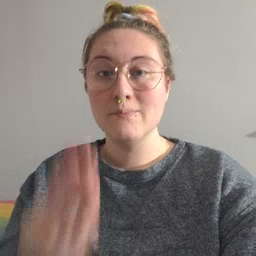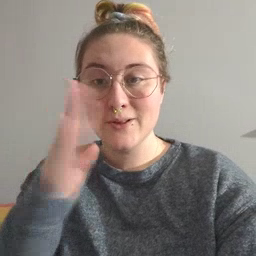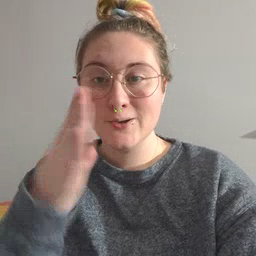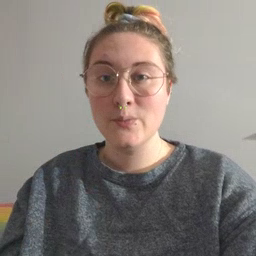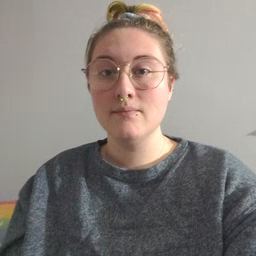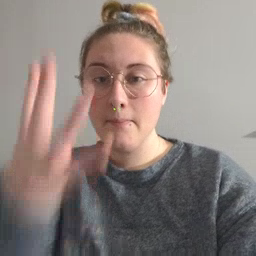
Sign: blue